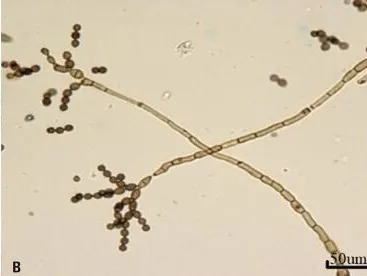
A and B) Cladosporium spp microculture showing the same morphologies: dark conidiophores with branches at the apex and dark, ovoid, or cylindrical branched conidiophores.
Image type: pathology (immunostaining)